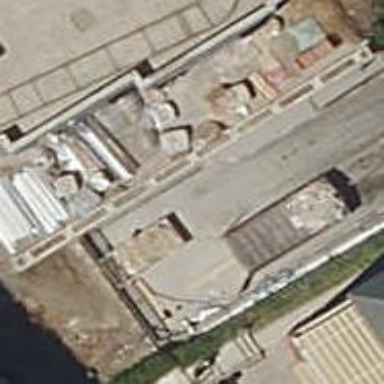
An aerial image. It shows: Lift gate barrier.